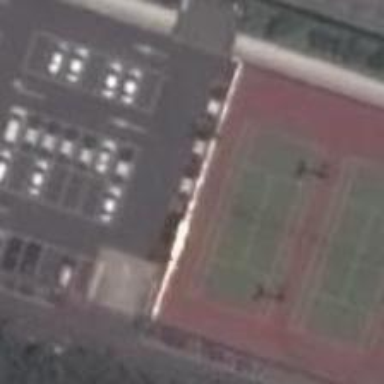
Two tennis courts are next to an orderly parking lot .